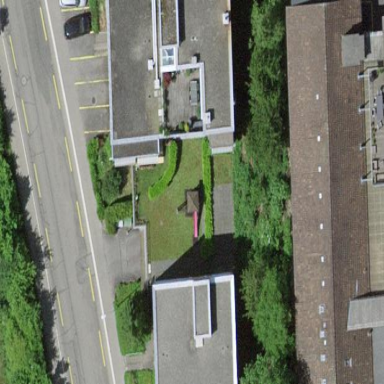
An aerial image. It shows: Group of garages.